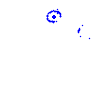
Particle: proton